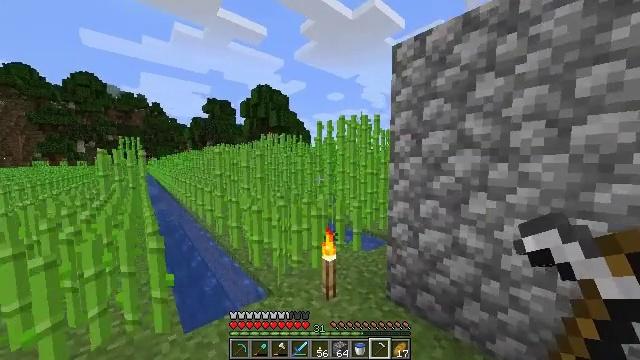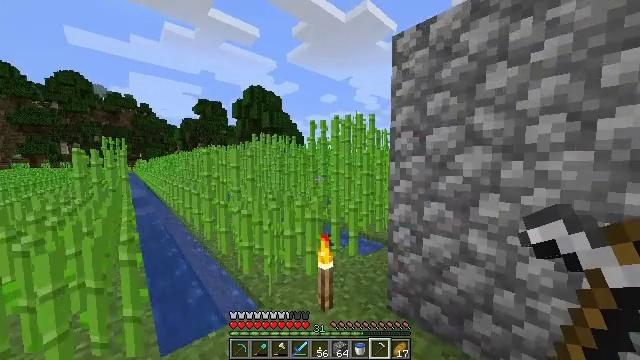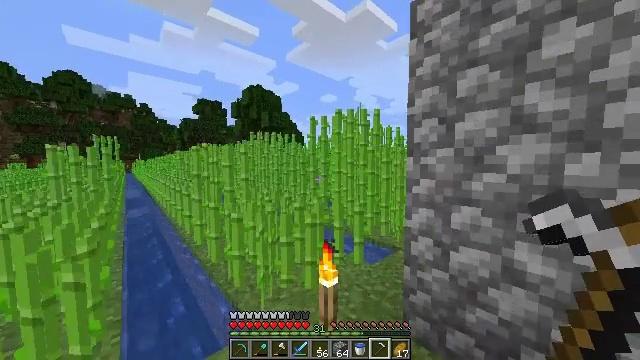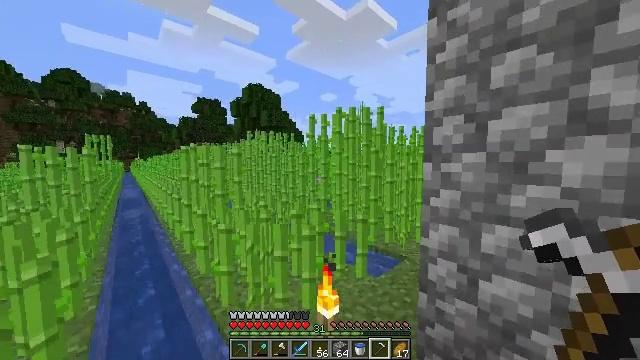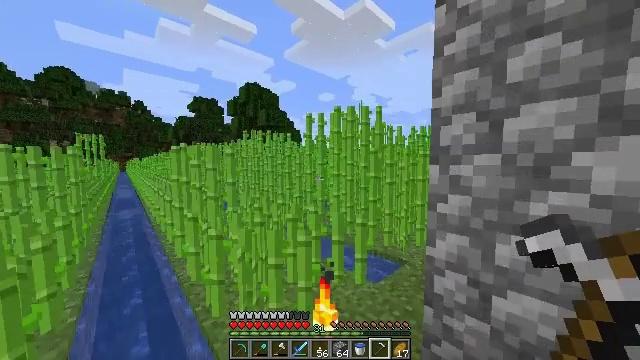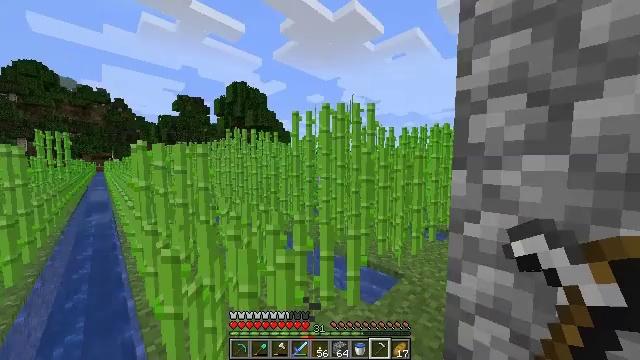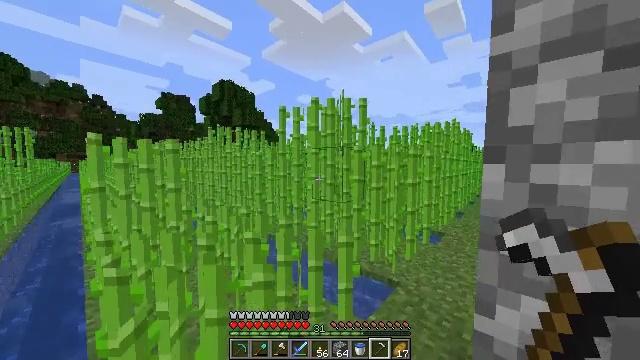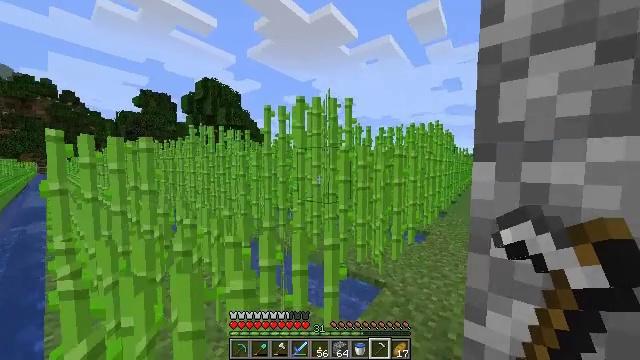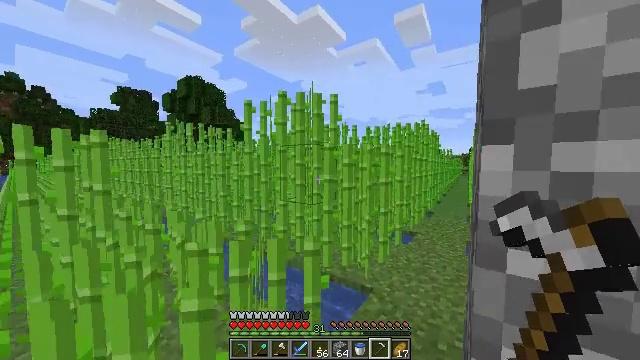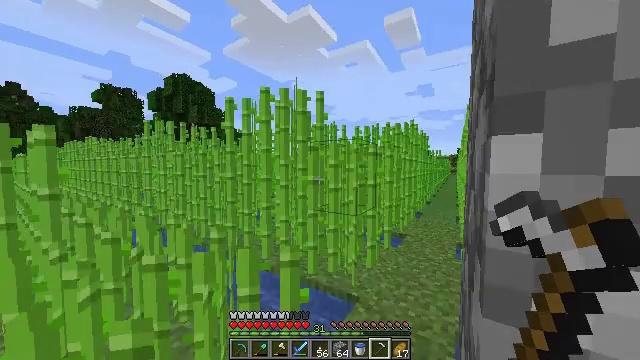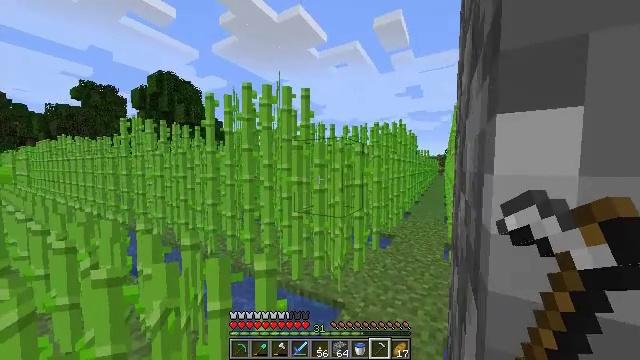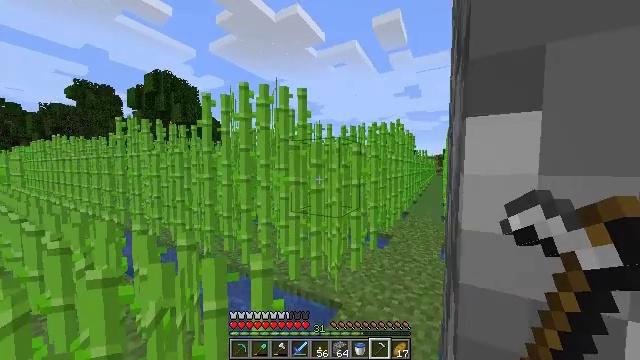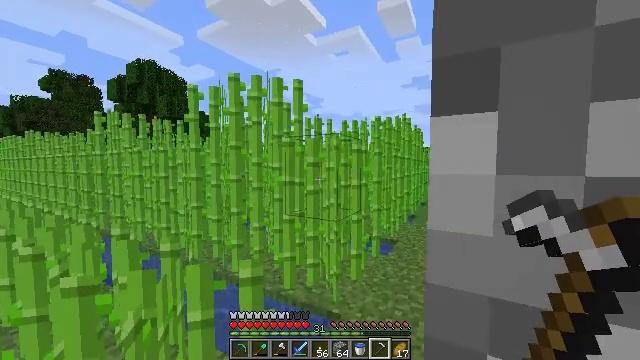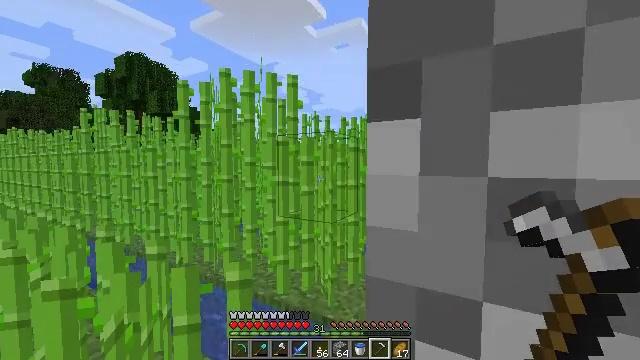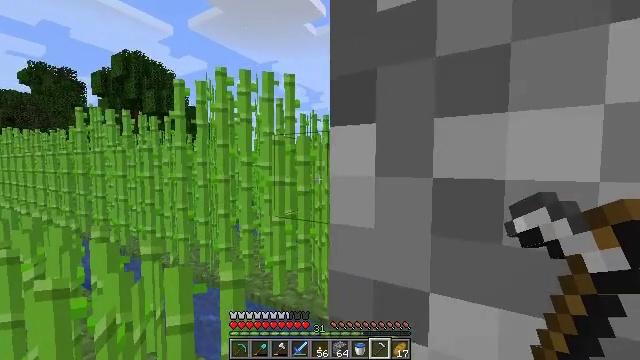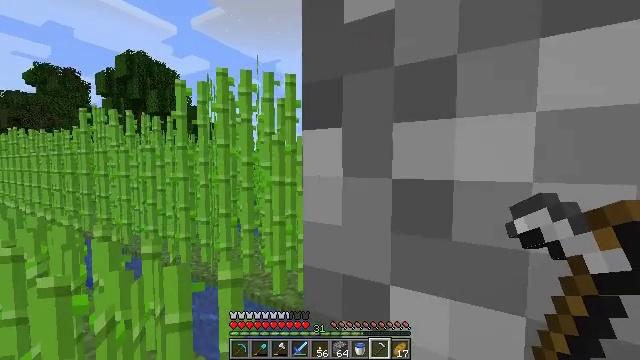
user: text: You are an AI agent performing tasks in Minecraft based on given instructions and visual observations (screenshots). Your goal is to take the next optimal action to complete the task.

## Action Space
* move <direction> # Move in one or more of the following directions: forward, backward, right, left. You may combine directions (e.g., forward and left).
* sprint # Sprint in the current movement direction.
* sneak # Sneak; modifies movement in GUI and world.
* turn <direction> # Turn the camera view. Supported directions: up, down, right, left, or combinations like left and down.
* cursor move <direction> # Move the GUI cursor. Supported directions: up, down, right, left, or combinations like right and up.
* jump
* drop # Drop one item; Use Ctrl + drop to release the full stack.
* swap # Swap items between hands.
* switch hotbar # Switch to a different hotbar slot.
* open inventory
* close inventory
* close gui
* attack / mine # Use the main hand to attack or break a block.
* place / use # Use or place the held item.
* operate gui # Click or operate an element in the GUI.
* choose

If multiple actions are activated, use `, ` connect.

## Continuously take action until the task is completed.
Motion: motion action
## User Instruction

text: Cut down the sugar cane stalks.
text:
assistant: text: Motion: move forward, sprint, turn right
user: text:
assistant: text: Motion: move forward, sprint
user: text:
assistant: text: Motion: move forward, sprint
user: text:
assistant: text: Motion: move forward, sprint
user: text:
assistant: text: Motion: move forward, sprint, turn right
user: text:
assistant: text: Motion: move forward, sprint, turn right
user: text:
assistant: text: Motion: move forward and move right, sprint, turn right
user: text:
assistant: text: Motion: move forward and move right, sprint, turn right
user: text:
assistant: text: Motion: move forward and move right, sprint, turn right
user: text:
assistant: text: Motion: move forward and move right, sprint, turn right
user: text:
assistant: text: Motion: move forward and move right, sprint
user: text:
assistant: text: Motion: move forward and move right, sprint
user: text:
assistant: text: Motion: move forward and move right, sprint
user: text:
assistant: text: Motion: move forward and move right
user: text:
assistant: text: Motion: move forward and move right
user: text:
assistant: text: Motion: move forward and move right, turn left
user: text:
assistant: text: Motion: move forward and move right, turn left
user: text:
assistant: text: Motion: move forward and move right, turn left
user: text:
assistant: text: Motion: move forward and move right
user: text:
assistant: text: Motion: move forward and move right
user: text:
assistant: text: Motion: move forward
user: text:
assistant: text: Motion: move forward
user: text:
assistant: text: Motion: move forward
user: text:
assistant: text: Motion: move forward
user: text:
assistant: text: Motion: move forward
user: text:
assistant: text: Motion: move forward
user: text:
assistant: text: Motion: move forward
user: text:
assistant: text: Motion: move forward
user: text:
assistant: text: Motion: move forward and move right, turn right
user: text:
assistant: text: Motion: move forward and move right, turn right